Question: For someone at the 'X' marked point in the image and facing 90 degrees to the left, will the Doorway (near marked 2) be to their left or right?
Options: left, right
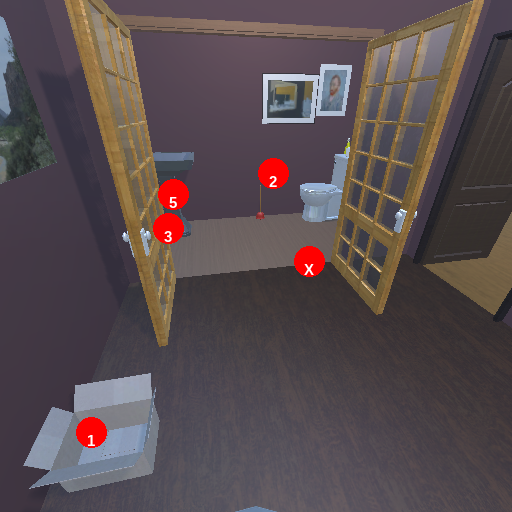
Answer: left